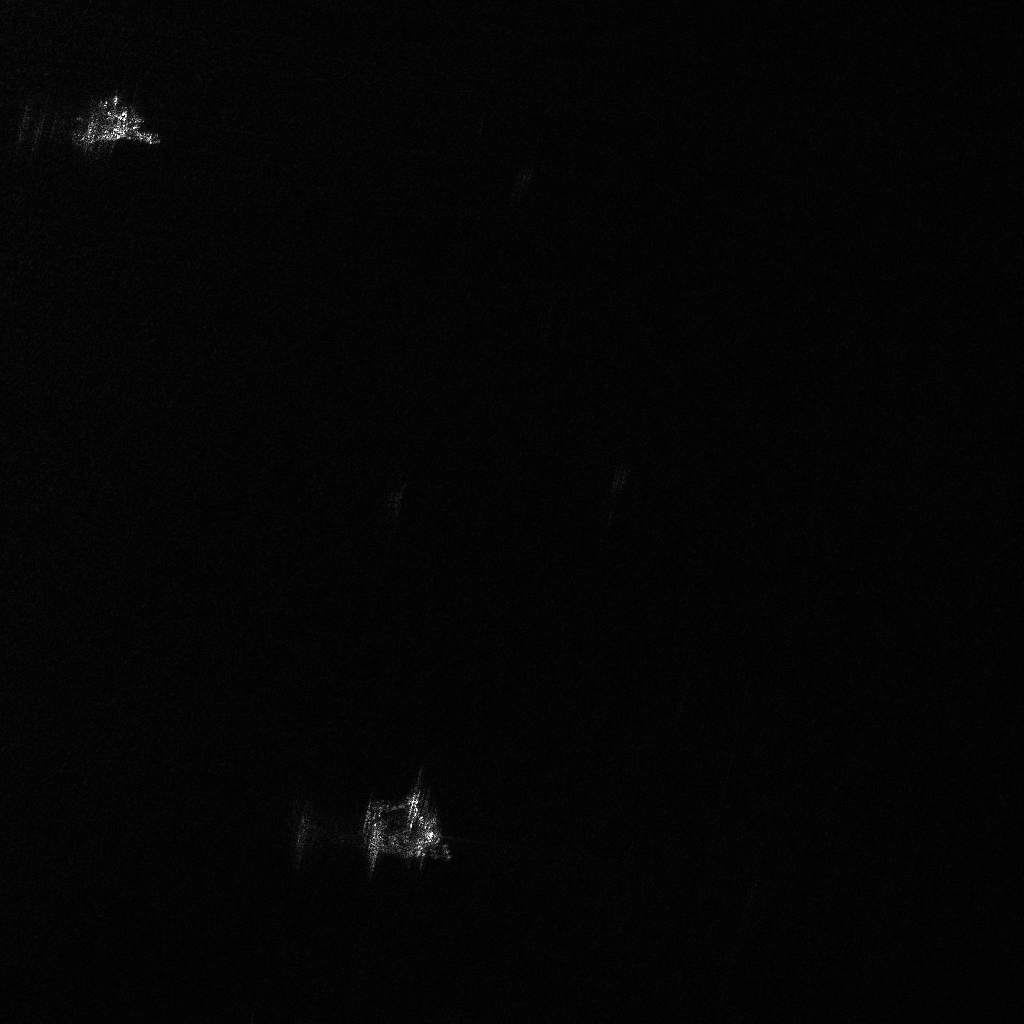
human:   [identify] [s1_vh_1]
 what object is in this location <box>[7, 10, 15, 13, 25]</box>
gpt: <ref>1 large container at the top left</ref>